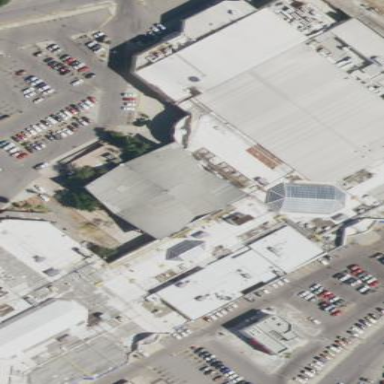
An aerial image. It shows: Mall building.